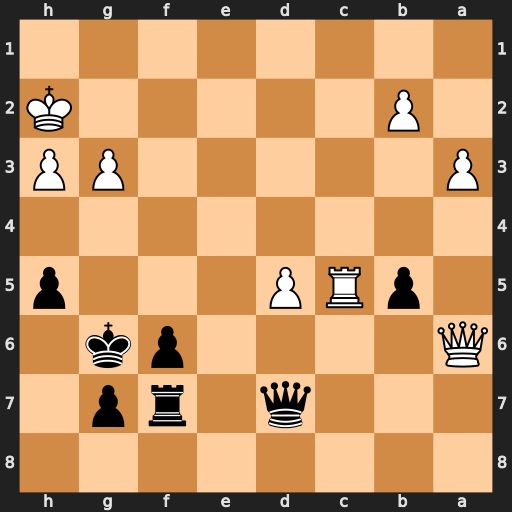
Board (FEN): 8/3q1rp1/Q4pk1/1pRP3p/8/P5PP/1P5K/8
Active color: b
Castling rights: -
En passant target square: -
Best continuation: Qf5 Qd6 Qf2+